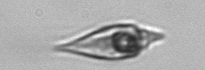
Label: Amphidinium